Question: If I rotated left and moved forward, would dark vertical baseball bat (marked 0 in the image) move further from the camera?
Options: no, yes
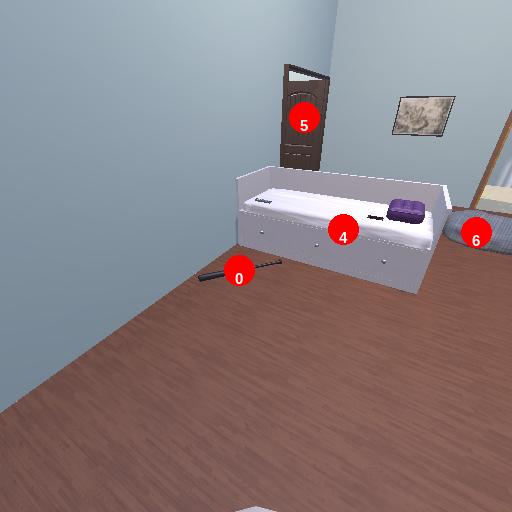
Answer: no